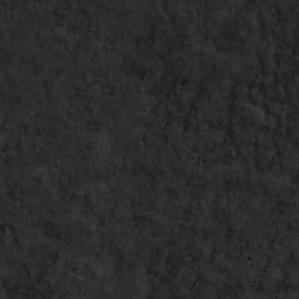
Label: non_frost